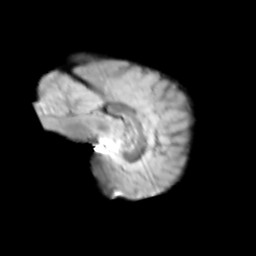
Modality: T2w
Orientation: sagittal
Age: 10
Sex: female
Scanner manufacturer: siemens
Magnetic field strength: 3 T
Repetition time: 3.8 s
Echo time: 0.07 s